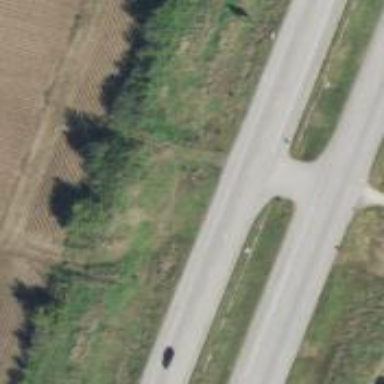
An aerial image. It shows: Trunk link highway.